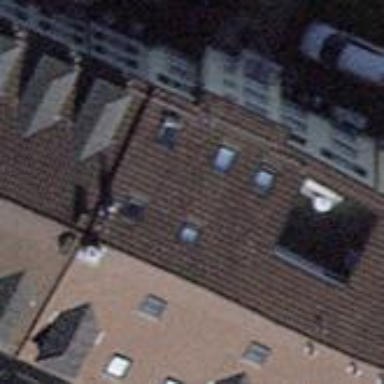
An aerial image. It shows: Gabled roof across building with apartments.